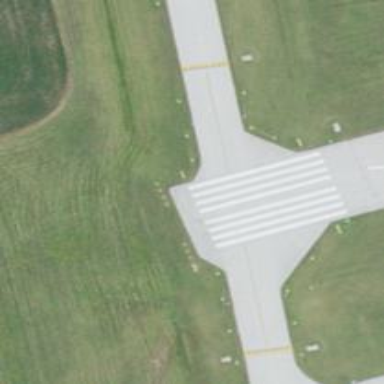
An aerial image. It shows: Asphalt runway at the airport.